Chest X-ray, AP view. Patient: 29 years old, sex F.
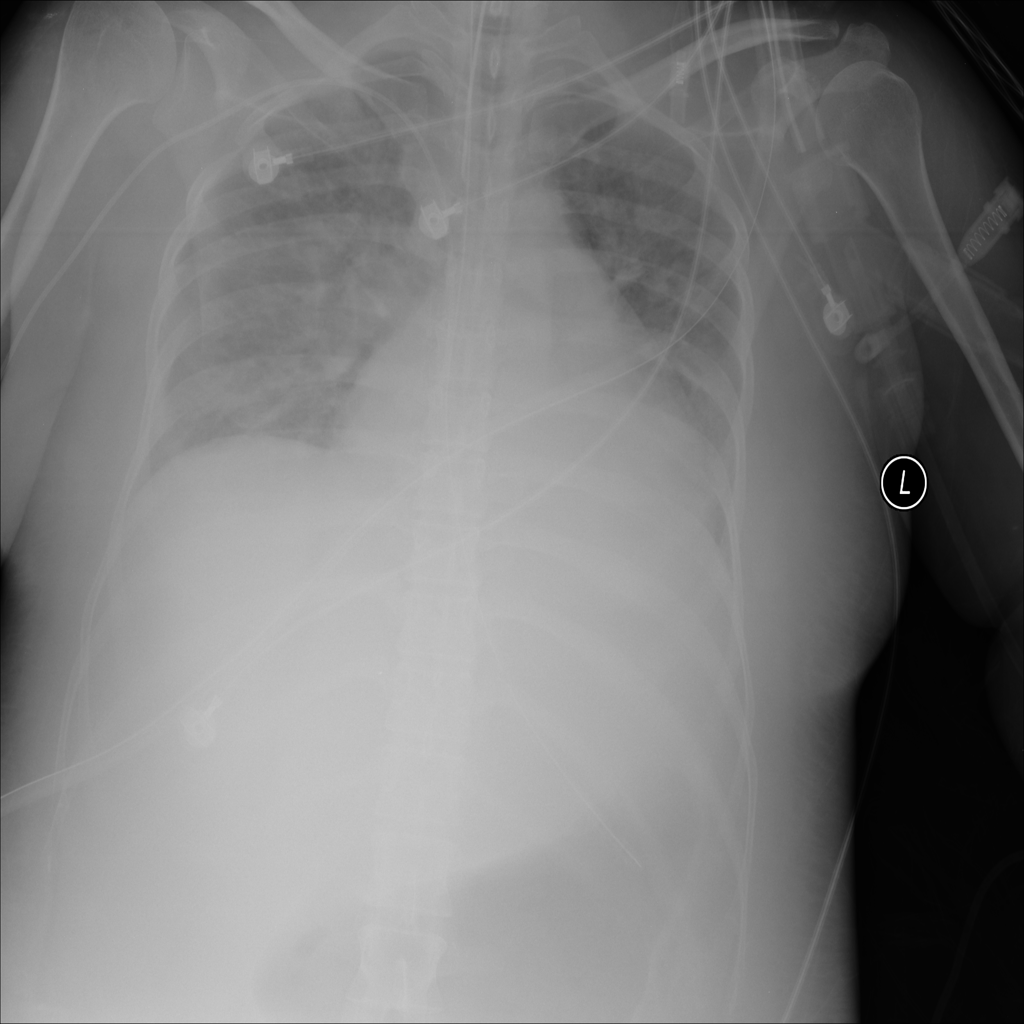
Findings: Consolidation